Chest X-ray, PA view. Patient: 41 years old, sex F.
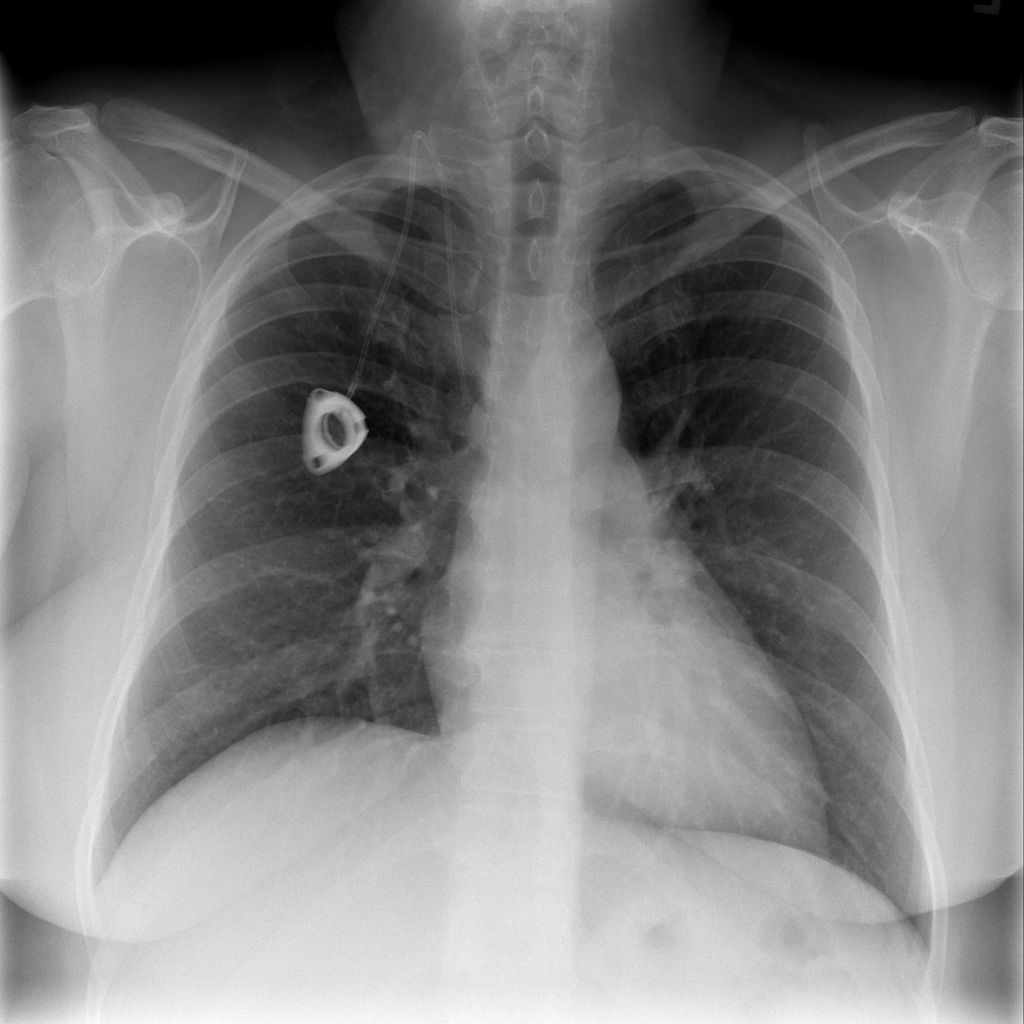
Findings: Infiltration